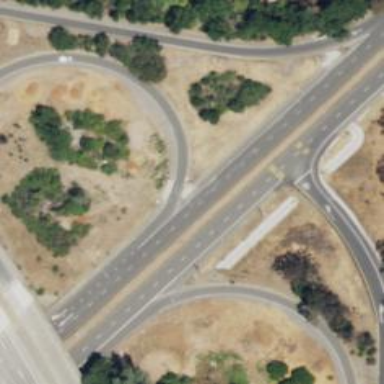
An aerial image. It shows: Asphalt motorway link.